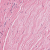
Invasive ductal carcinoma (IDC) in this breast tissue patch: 0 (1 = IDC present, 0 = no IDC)